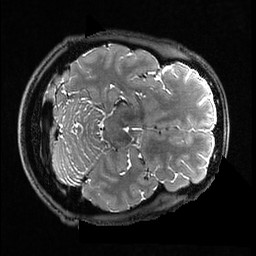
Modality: T2w
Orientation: axial
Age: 30
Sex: male
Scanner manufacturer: ge
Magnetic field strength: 3 T
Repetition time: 3.202 s
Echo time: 0.05868 s